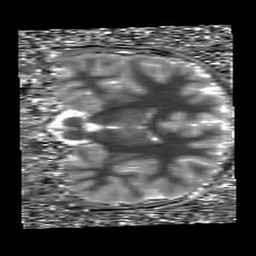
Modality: T1map
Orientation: coronal
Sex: male
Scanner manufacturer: siemens
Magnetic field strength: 3 T
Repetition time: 5 s
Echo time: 0.00368 s